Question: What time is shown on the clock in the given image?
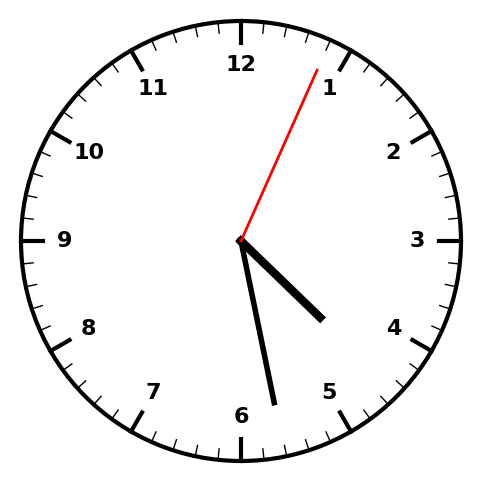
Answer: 04:28:04